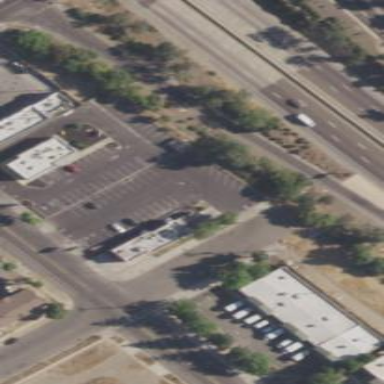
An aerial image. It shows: Commercial restaurant.